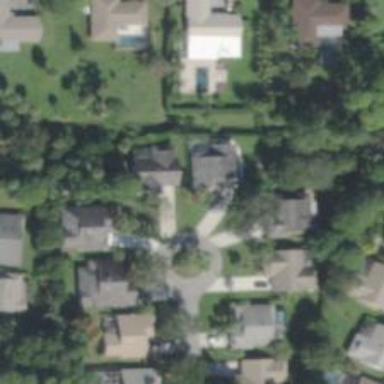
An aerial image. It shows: Residential road.